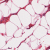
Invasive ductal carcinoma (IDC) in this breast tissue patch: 0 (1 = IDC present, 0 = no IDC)